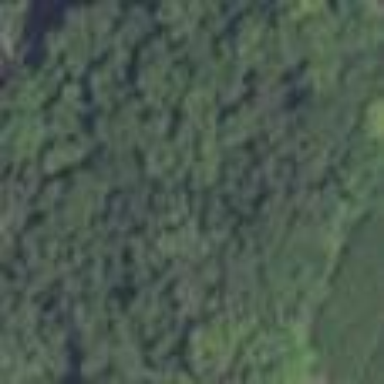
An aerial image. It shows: Serene woodland landscape.